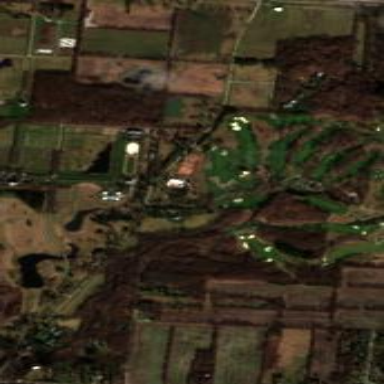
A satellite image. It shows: Scenic view of water hazard on golf course. The natural water feature adds beauty to the landscape.